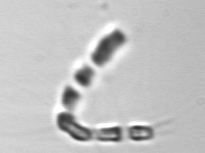
Label: Chaetoceros